Question: I'm trying to run NetBeans 8.2.
So I installed the necessary requirement (JDK/JRE) but when I select the JDK folder it's says :
'An unknown error has occurred while validating the path.'
It's already peculiar that it didn't get recognized automatically but even if I select the folder manually it won't accept it.
]
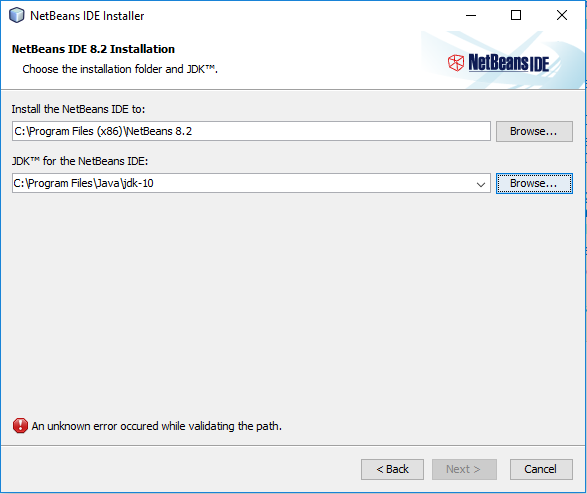
Answer: Use JDK 8, not JDK 10.
The <URL> say:
> The Java SE Development Kit (JDK) 8 is required to install NetBeans IDE.